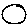
Label: circle